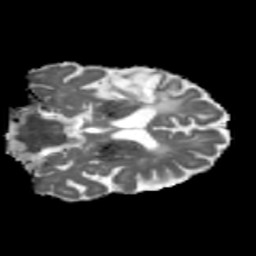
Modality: MD
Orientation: coronal
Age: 75
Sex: male
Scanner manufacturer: siemens
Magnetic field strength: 3 T
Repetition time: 5.47 s
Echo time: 0.0854 s